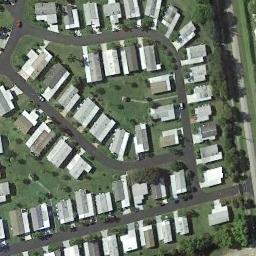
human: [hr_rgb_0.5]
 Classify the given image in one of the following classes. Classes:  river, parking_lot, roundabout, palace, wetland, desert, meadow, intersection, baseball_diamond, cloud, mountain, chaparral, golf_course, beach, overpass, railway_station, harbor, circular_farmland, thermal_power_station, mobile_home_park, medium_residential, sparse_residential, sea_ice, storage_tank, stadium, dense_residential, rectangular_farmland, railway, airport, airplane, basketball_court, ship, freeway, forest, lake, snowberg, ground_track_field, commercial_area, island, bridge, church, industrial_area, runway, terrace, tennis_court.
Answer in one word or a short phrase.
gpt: mobile_home_park